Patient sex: F
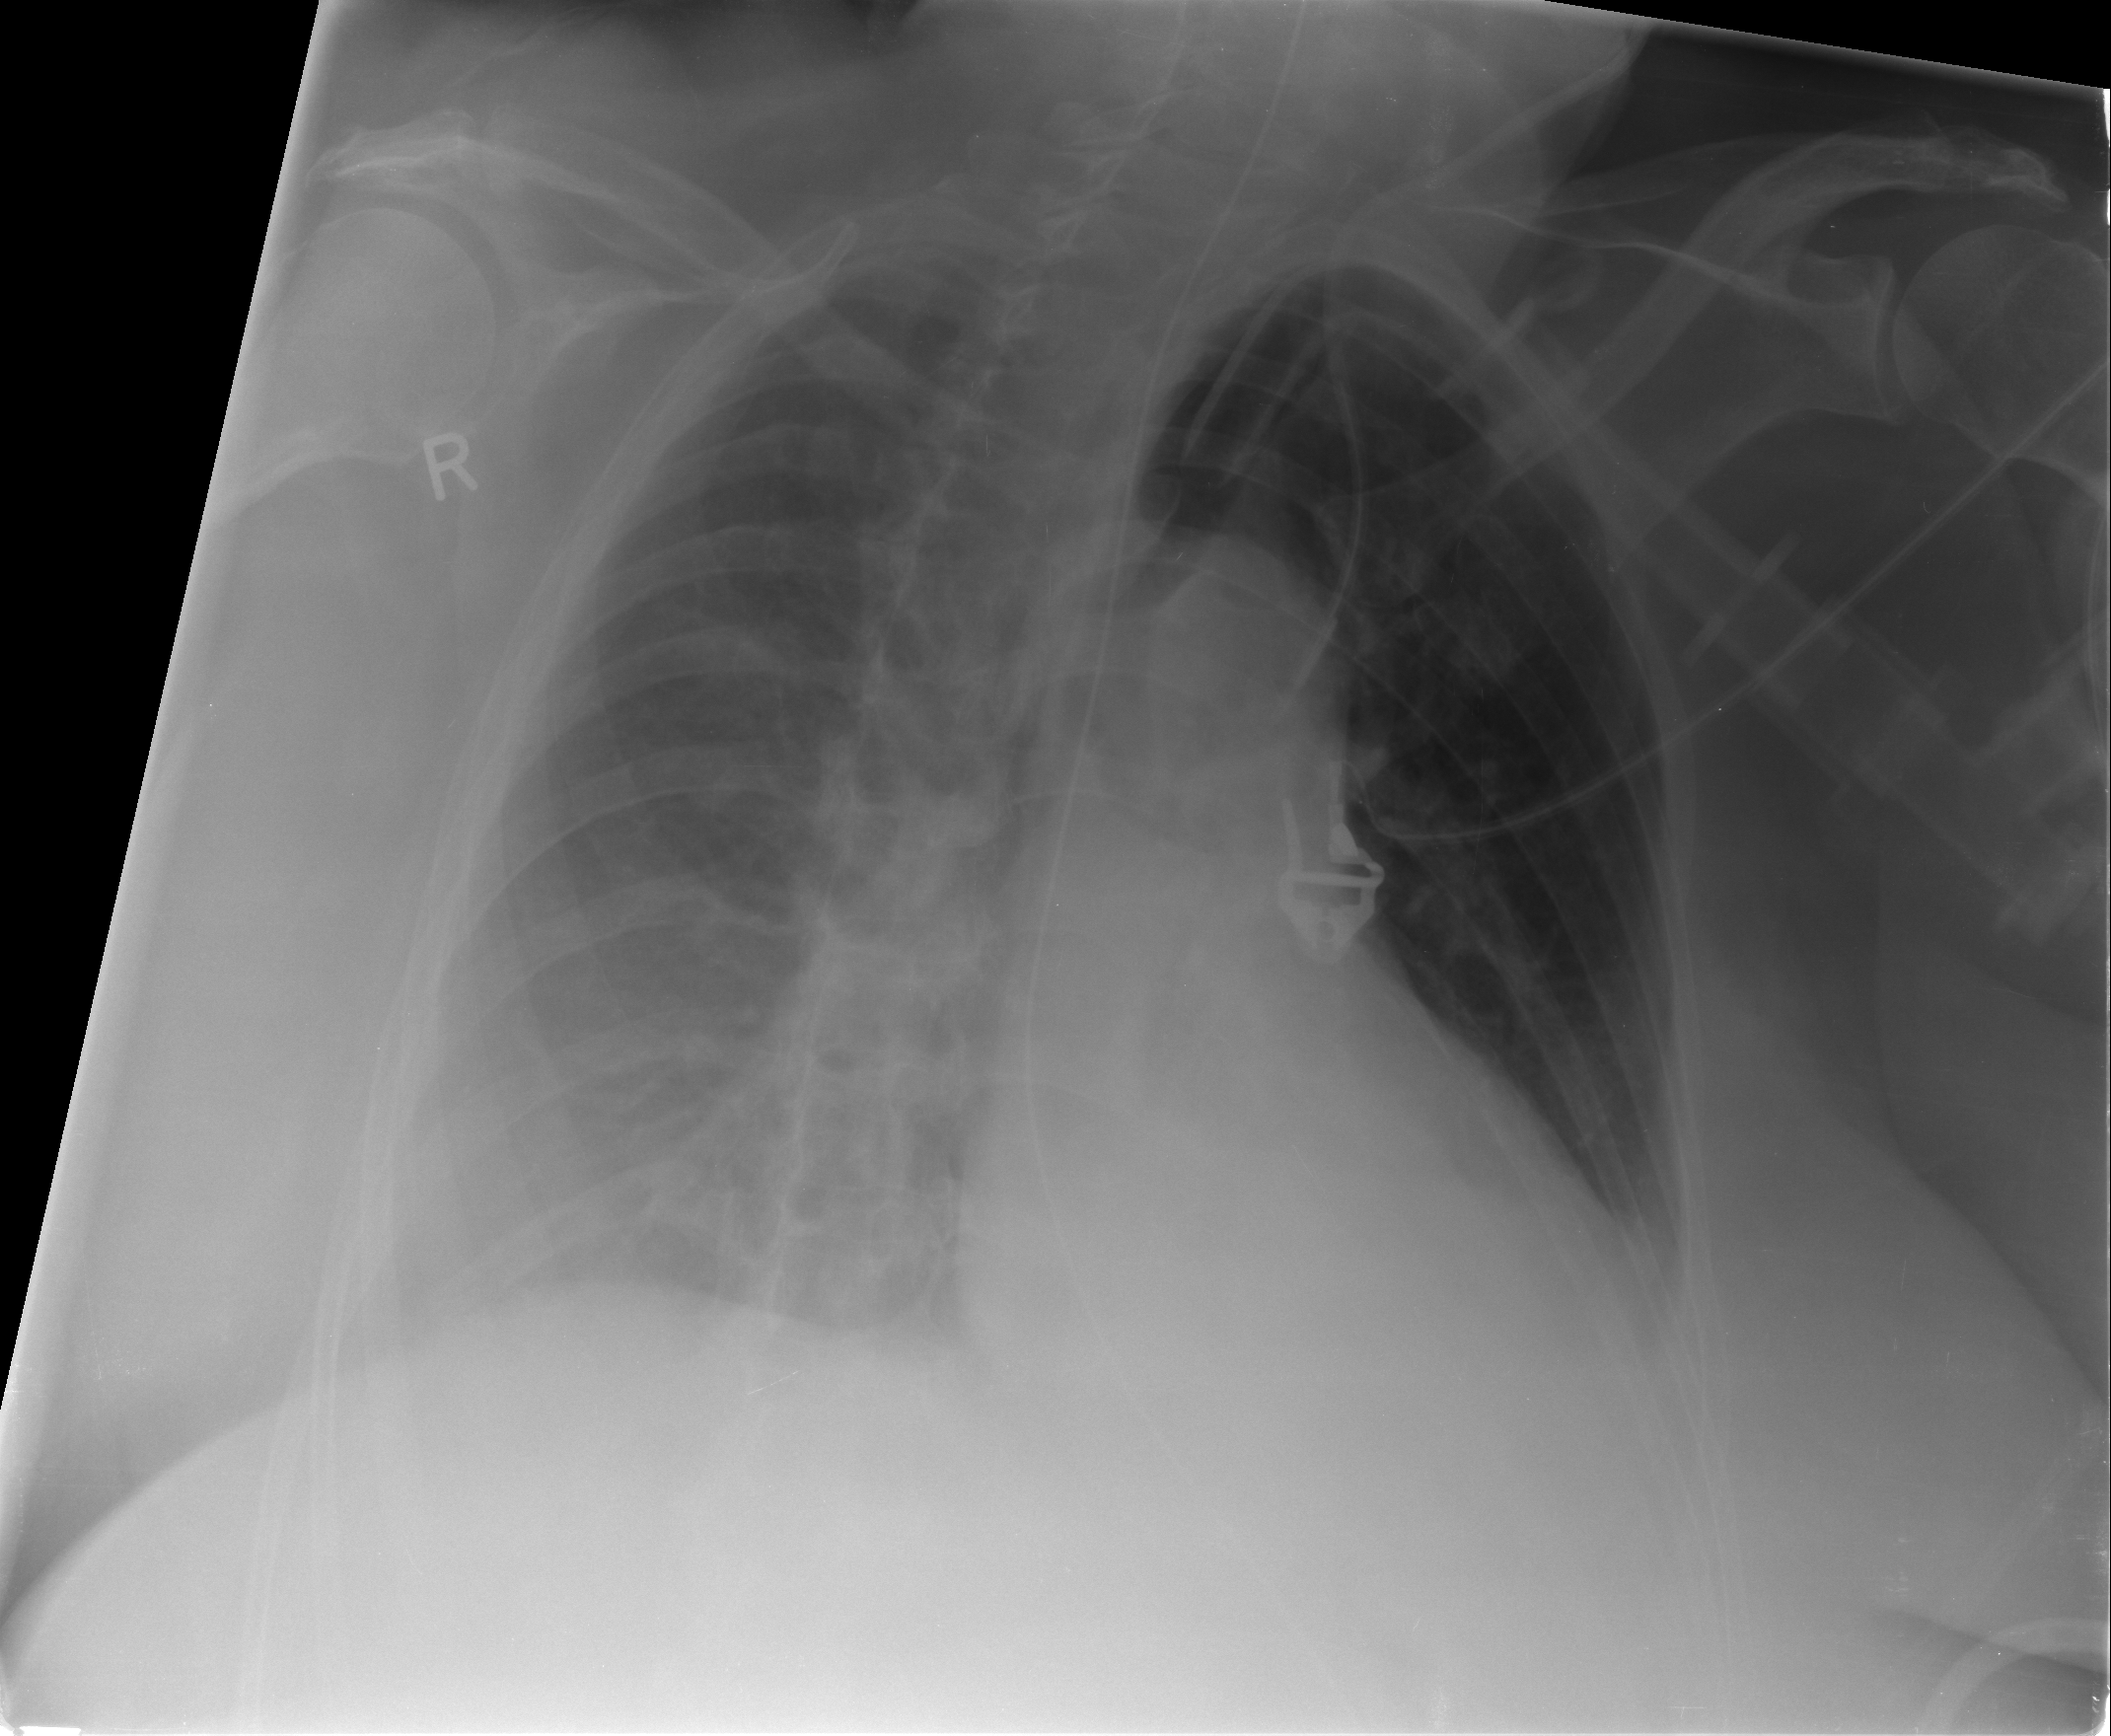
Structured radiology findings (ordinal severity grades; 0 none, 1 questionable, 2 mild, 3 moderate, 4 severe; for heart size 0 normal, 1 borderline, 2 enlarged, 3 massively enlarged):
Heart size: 0
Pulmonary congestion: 2
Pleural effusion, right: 2
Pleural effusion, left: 2
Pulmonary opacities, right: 2
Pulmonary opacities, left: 0
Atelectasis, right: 2
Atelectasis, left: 2